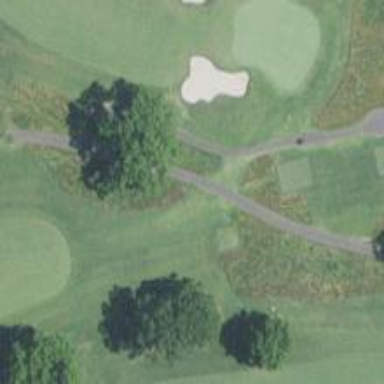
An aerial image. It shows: Golf cartpath that is also road path.